Question: So my status bar in my app currently looks like this:

And I'd rather it look something like this:
<URL>
So that it's black with white text. At the moment it doesn't work on this particular screen because the background isn't black. And I've already set the 'Status Bar Style' in the pList to 'UIStatusBarStyleLightContent'.
I'll also add that the View is the initial ViewController AND it doesn't have a 'UINavigationController' embedded into it:
EDIT: This is not a duplicate because most of the other previous solutions are outdated already.
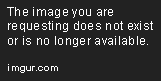
Answer: You can just set it to light and then toss a view behind it. You'll also have to account for device rotation if you allow that in your app.
'''
override func viewDidLoad() {
super.viewDidLoad()
let statusBG = UIView(frame: CGRect(x: 0, y: 0, width: UIScreen.mainScreen().bounds.width, height: 21))
statusBG.backgroundColor = UIColor.blackColor()
view.addSubview(statusBG)
}
'''
'''
- (void)viewDidLoad {
[super viewDidLoad];
UIView *statusBG = [[UIView alloc] initWithFrame:CGRectMake(0, 0, [UIScreen mainScreen].bounds.size.width, 21)];
statusBG.backgroundColor = [UIColor blackColor];
[self.view addSubview:statusBG];
}
'''